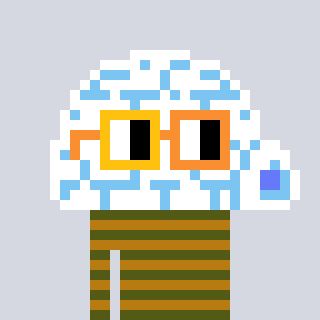
a pixel art character with square yellow and orange glasses, a igloo-shaped head and a gold-colored body on a cool background